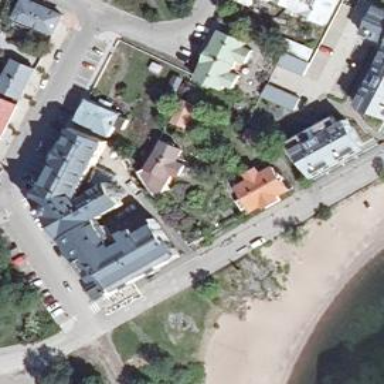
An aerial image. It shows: Hotel building.